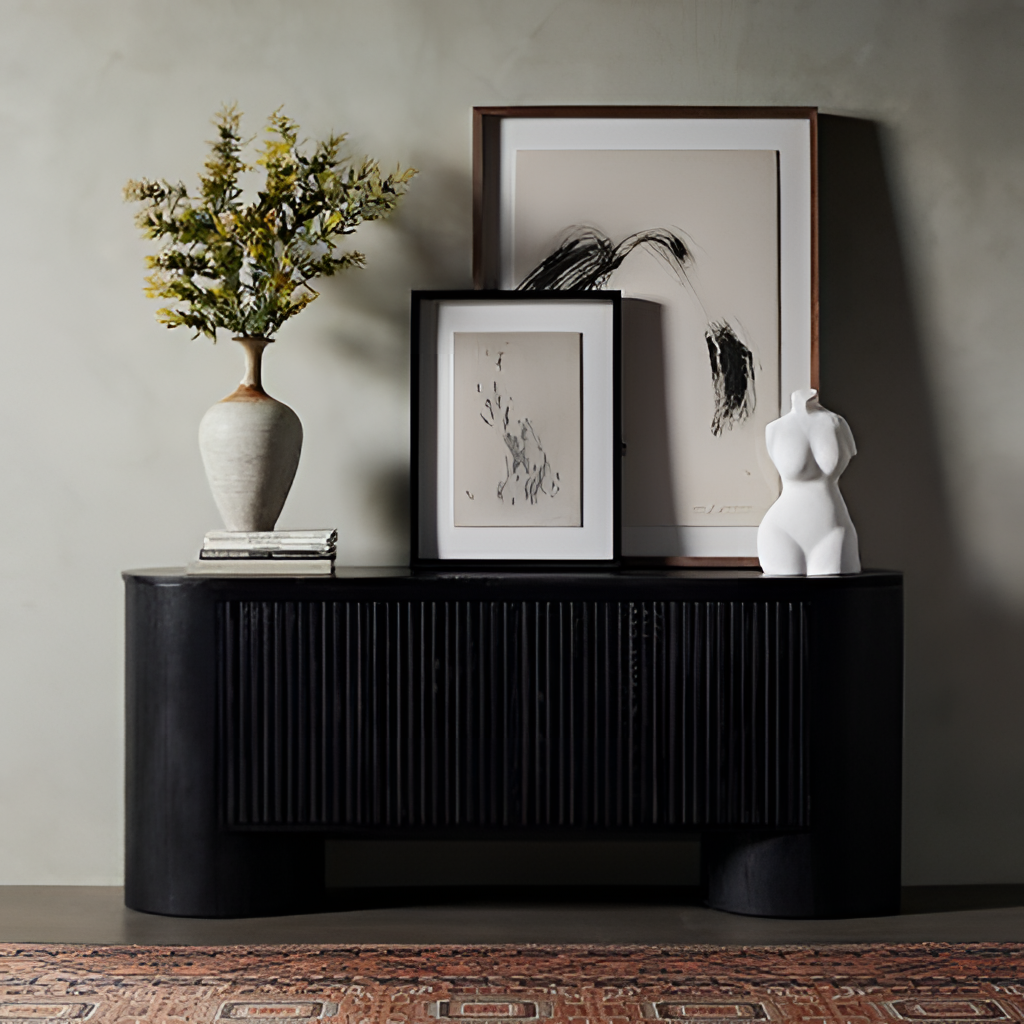
wood sideboard, living room, minimalist, paint wallpaper, with solid pattern, brown wood flooring, with plank pattern